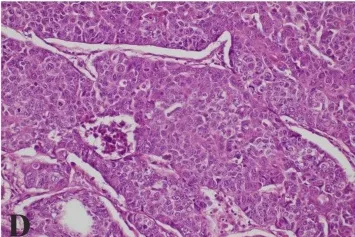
The tumor cells are large with abundant eosinophilic cytoplasm and nuclei with finely dispersed chromatin and prominent nucleoli, there are many atypical mitotic figures Hematoxylin-eosin stain.
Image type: pathology (h&e)